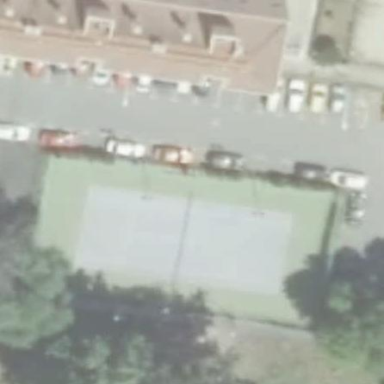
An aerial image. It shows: Tennis court on the leisure land pitch.